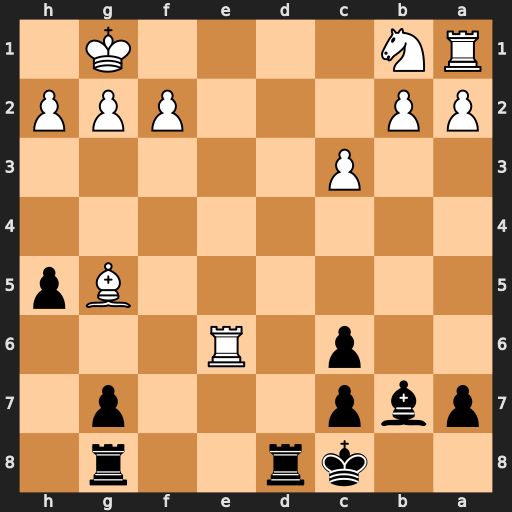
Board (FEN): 2kr2r1/pbp3p1/2p1R3/6Bp/8/2P5/PP3PPP/RN4K1
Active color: b
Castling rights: -
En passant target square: -
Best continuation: Rd1+ Re1 Rxe1#